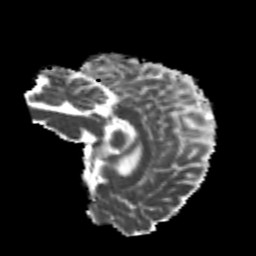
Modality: MD
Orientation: sagittal
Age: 23
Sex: female
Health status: healthy
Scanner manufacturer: philips
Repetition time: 7.389 s
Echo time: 0.08599 s